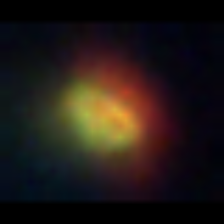
Taxon: NanoPlankton
Group: Other